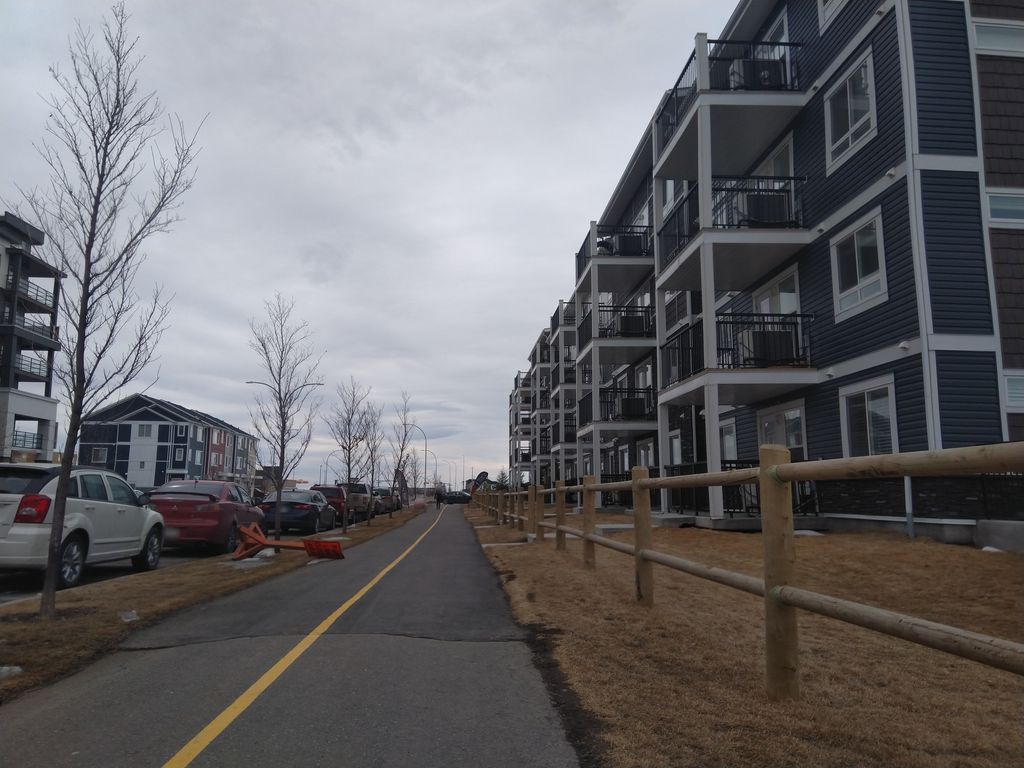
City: calgary